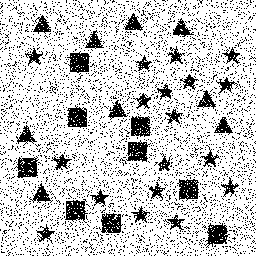
Squares: 9
Triangles: 9
Stars: 18
Total shapes: 36